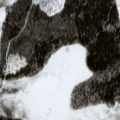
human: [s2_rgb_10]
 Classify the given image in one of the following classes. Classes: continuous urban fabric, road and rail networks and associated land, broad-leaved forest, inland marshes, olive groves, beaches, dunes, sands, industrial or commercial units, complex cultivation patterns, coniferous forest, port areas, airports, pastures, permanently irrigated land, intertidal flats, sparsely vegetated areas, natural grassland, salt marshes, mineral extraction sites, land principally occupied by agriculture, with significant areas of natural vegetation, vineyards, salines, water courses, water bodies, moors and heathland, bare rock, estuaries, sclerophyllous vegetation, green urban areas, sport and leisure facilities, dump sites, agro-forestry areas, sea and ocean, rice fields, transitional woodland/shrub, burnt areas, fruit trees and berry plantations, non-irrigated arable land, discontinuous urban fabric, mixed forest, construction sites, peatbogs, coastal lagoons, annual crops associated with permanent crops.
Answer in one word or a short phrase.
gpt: coniferous forest, peatbogs